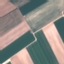
Land use / land cover class: AnnualCrop